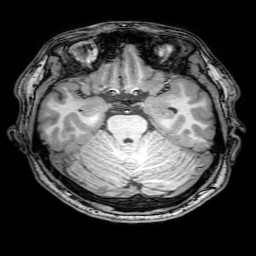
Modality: T1w
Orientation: coronal
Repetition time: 0.00828 s
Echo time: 0.00388 s